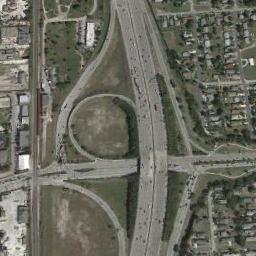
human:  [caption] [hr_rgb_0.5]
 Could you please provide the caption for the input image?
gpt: This overpass intersects the road at right angle  And a white car is moving on it .

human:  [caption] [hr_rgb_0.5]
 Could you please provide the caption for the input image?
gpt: The overpass is next to the bare land and some houses .

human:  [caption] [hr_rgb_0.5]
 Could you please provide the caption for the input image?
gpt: The overpass is over the roads and the overpass is flanked by lots of buildings .

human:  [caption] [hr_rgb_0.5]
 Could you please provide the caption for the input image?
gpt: There are numerous buildings of different shapes beside the overpass .

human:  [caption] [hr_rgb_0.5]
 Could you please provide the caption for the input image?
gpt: There are many buildings and some green lawns beside the overpass .